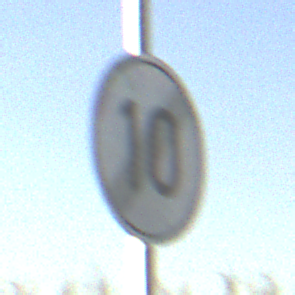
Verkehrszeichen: EndeGeschwindigkeit10
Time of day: SunriseSunset
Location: Outdoor (RoadRail)
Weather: Clear
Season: NotSpecified
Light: Natural